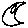
Label: moon